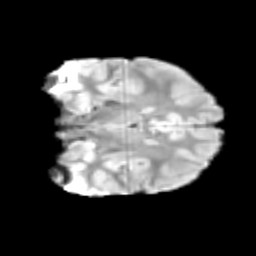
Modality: T2w
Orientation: coronal
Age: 10
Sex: male
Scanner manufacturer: siemens
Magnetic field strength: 3 T
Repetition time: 3.8 s
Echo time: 0.07 s